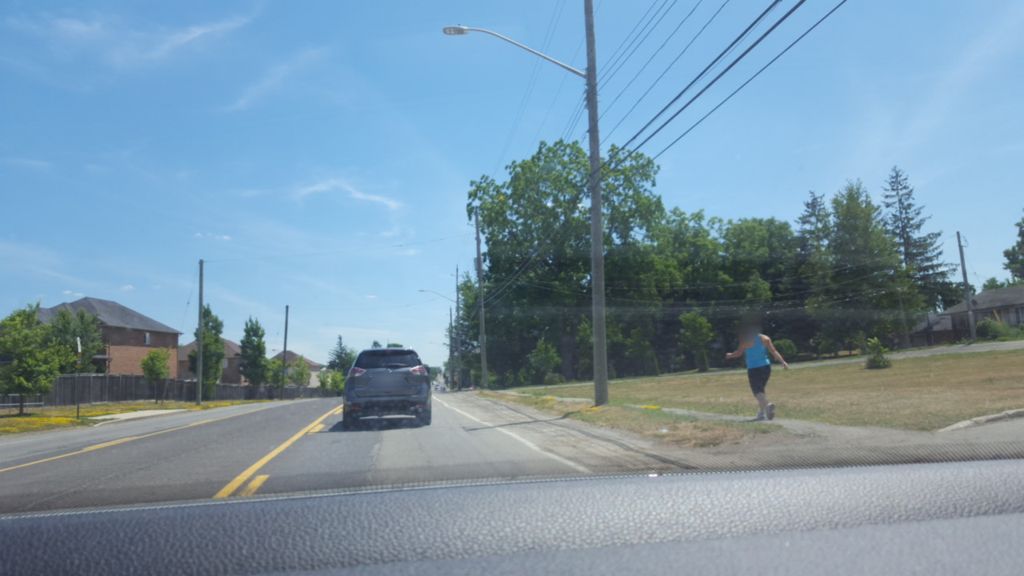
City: hamilton